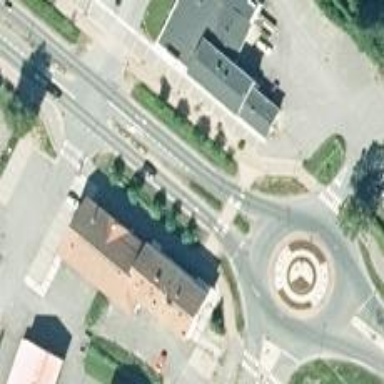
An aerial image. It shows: Asphalt cycleway with uncontrolled crossing. There is island at the crossing point.